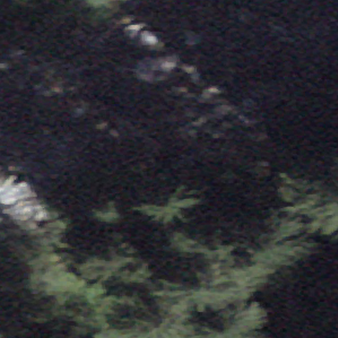
Label: other